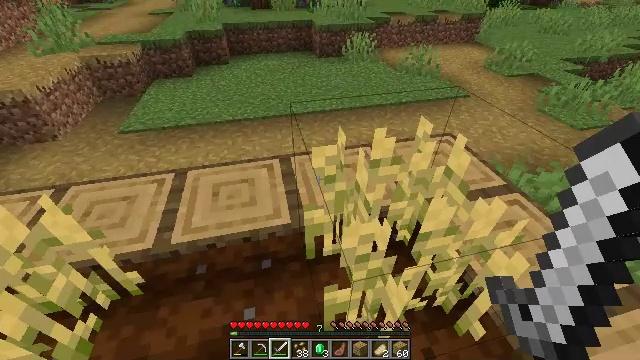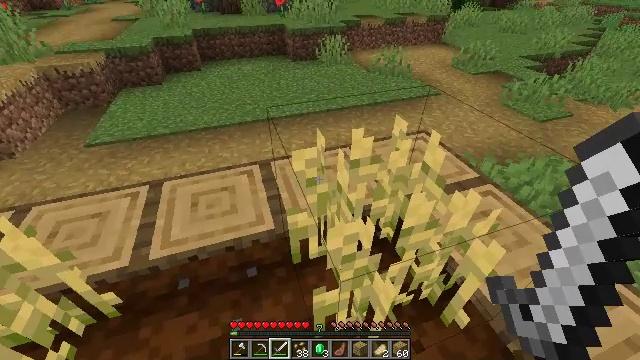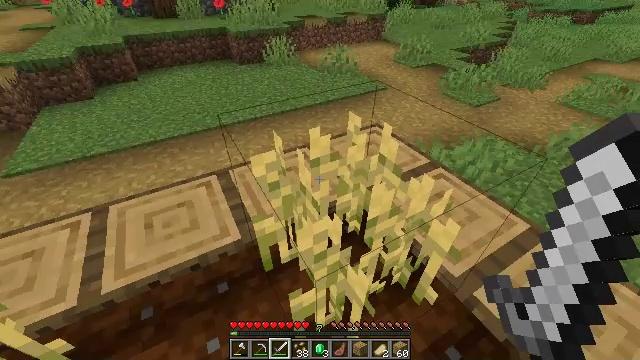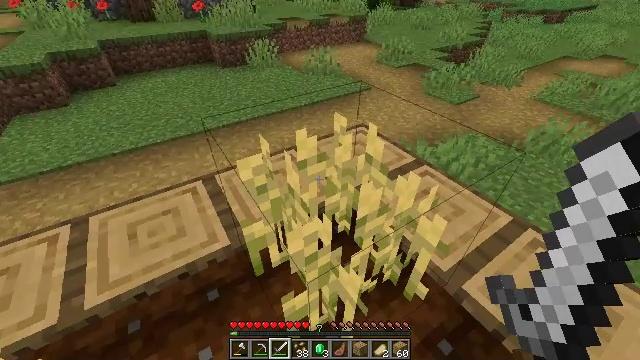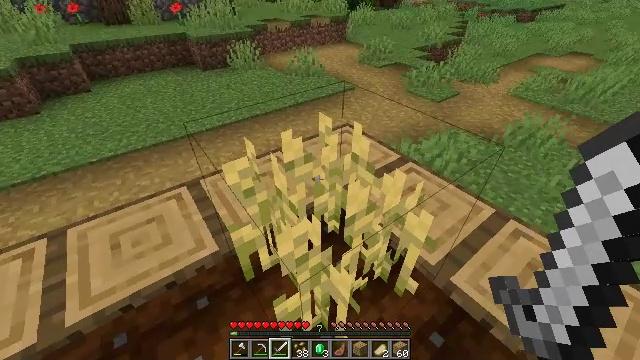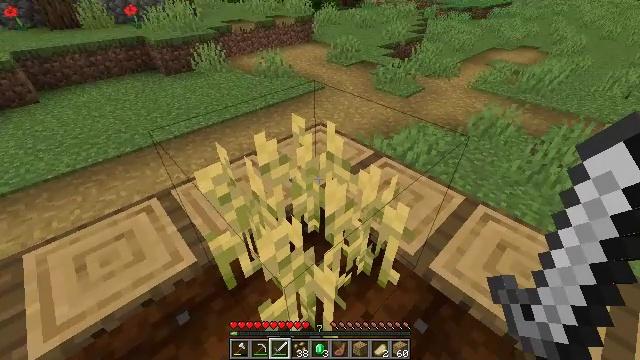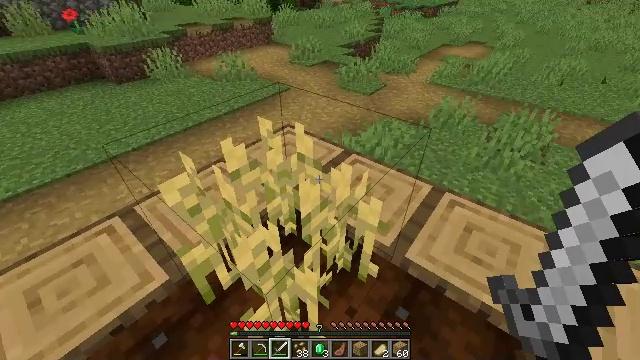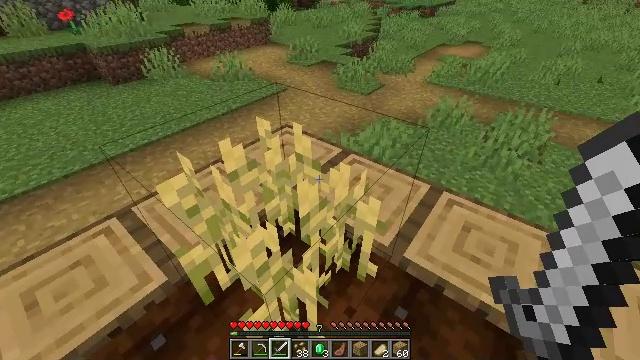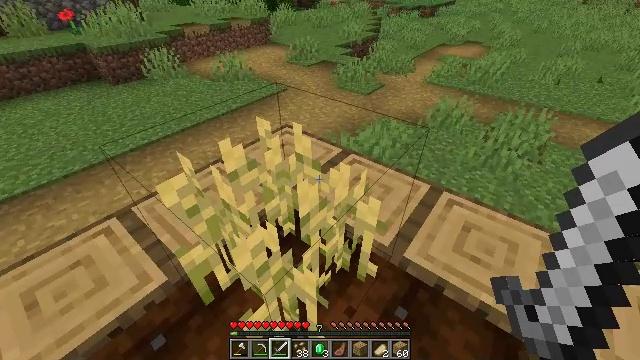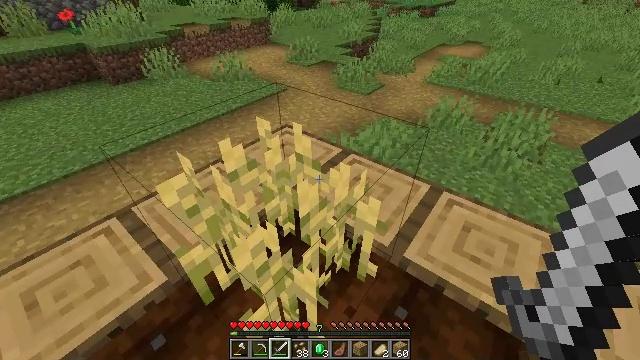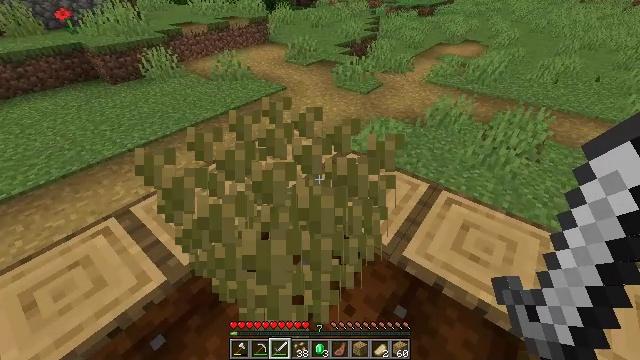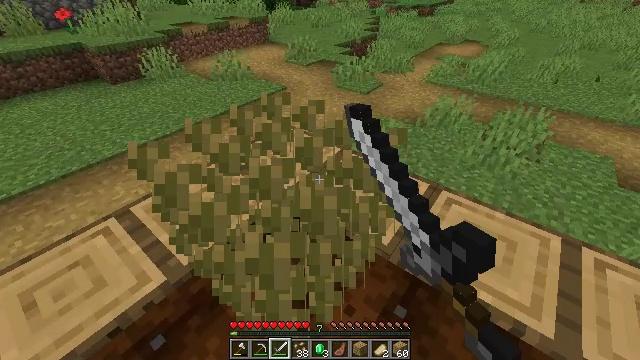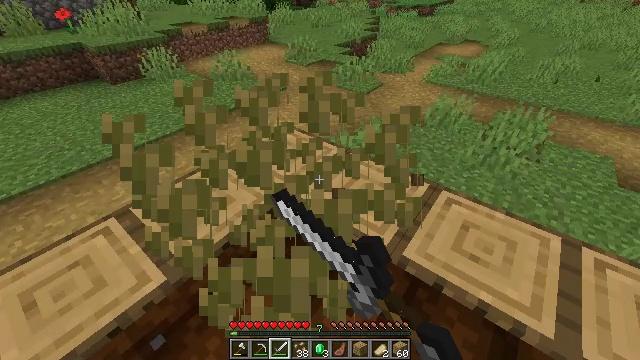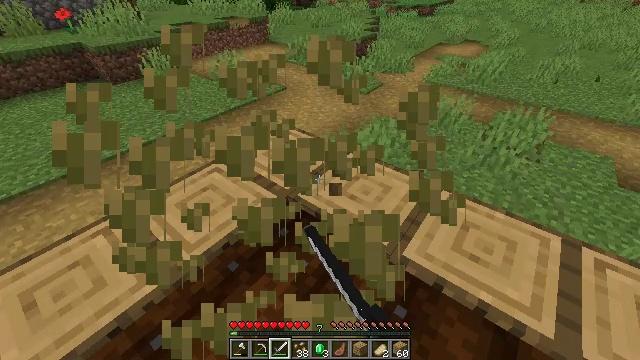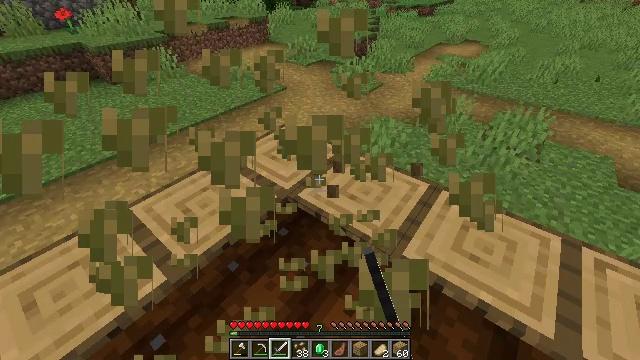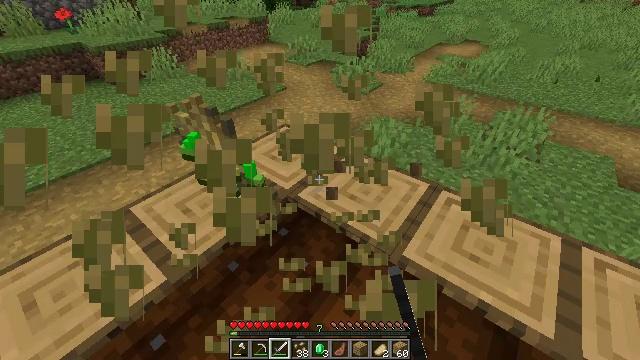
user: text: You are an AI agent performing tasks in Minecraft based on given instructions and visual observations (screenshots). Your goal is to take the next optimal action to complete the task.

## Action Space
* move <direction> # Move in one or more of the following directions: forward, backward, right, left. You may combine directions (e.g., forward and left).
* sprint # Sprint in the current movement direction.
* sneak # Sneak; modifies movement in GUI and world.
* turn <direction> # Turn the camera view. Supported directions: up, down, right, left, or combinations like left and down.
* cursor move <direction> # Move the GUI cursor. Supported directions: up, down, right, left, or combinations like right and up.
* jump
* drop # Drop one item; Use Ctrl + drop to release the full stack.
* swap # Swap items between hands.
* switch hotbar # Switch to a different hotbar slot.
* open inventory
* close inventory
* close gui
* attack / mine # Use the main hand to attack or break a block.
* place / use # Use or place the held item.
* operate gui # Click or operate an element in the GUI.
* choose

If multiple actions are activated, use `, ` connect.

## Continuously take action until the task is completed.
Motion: motion action
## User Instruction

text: Gather wheat by left-clicking on it.
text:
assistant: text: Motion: turn right
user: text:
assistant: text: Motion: turn right
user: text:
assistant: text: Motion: turn right
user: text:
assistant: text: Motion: turn right
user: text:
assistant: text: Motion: turn right
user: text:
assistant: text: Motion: turn right
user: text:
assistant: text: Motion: no_op
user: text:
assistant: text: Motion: no_op
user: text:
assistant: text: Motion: no_op
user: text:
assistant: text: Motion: attack / mine
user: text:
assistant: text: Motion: attack / mine
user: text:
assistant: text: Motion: attack / mine
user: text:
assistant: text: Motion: attack / mine
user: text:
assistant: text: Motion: no_op
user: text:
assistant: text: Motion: no_op
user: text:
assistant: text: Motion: no_op
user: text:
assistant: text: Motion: no_op
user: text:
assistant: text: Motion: no_op
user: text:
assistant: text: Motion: move forward
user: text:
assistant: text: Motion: move forward
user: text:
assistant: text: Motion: move forward
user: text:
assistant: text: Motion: move forward
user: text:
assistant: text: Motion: no_op
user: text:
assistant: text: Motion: no_op
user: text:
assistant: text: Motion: no_op
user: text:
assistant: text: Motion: no_op
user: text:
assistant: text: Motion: no_op
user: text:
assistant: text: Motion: no_op
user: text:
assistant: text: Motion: turn left
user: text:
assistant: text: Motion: turn left